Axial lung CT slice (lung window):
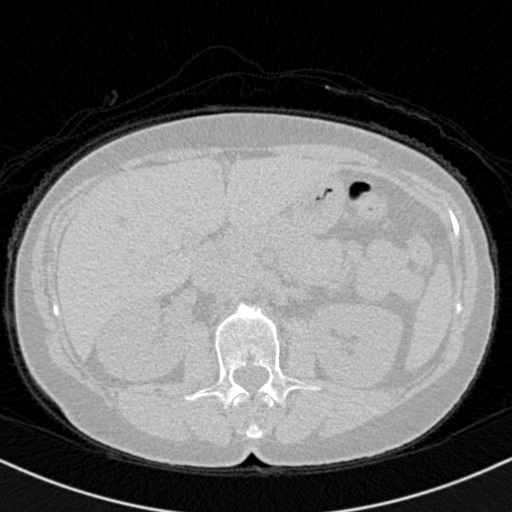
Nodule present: no